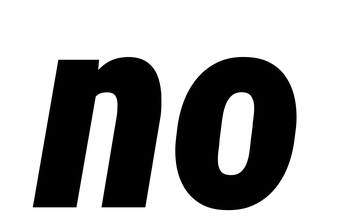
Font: Roboto-Italic_Condensed_Black_Italic